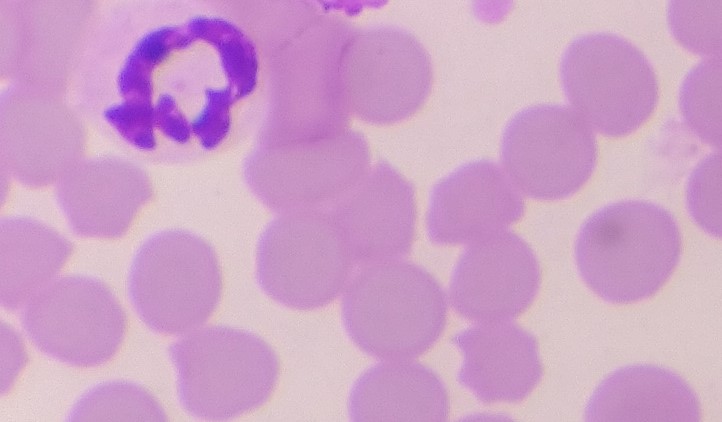
White blood cell type: Neutrophil